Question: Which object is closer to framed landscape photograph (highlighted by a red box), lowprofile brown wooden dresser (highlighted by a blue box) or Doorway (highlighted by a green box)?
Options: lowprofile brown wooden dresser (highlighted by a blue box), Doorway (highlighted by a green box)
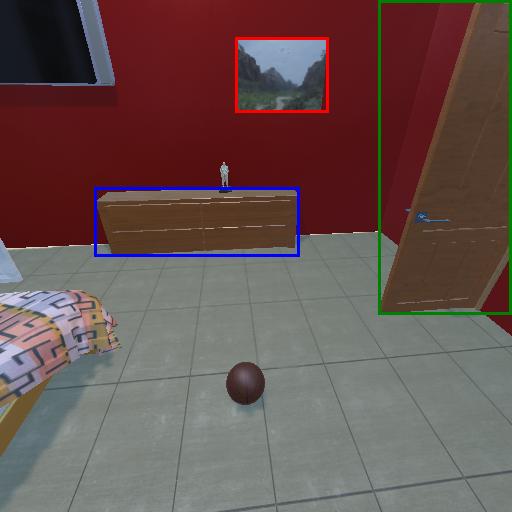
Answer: lowprofile brown wooden dresser (highlighted by a blue box)